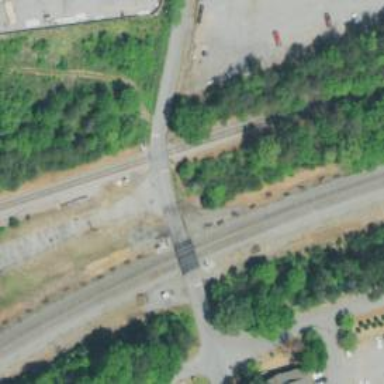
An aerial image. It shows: Railway level crossing.